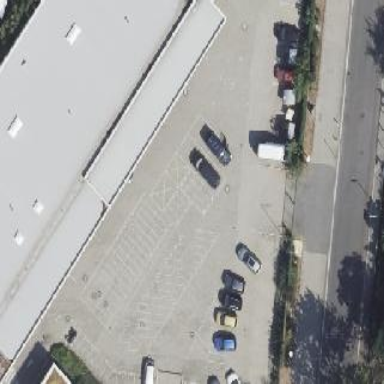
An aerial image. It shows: View of roof of building.